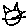
Label: cat